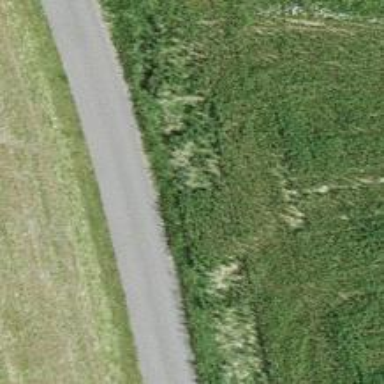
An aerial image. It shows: Unclassified road with asphalt surface.